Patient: sex F, age 77
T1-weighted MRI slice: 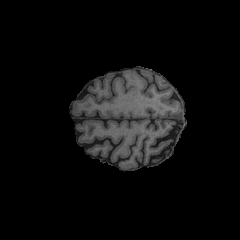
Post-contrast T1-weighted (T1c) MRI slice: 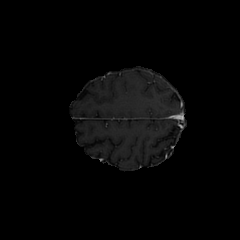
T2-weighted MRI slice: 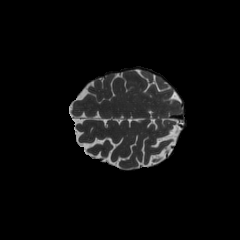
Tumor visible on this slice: no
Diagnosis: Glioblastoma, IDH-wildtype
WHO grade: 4